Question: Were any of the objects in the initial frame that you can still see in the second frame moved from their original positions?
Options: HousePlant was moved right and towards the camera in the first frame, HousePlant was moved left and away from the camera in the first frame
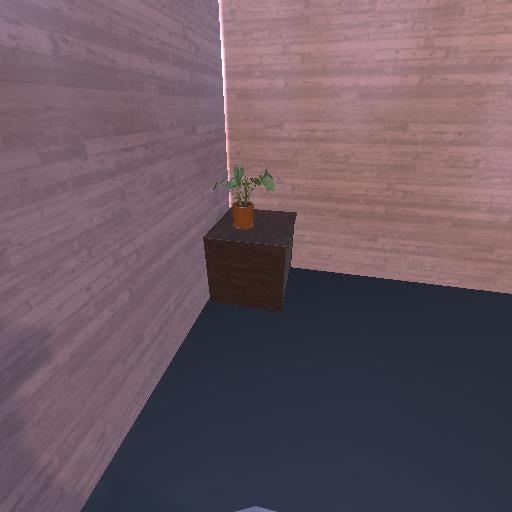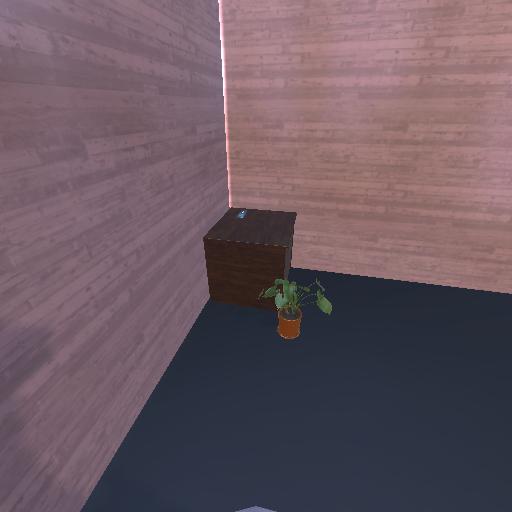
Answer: HousePlant was moved right and towards the camera in the first frame